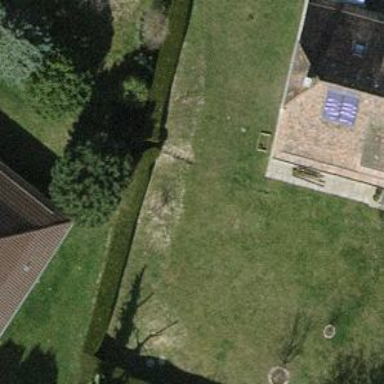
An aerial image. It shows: Hedge acting as barrier.